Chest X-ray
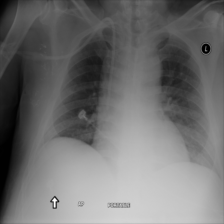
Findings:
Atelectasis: negative
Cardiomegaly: negative
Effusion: negative
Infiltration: negative
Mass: negative
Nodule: negative
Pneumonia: negative
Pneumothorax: negative
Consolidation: negative
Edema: negative
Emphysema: negative
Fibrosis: negative
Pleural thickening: negative
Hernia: negative